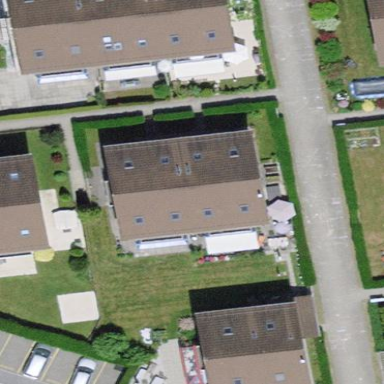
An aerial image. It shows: Terrace building.